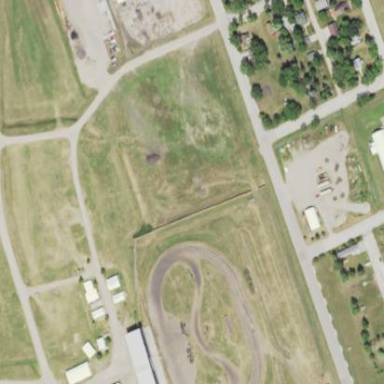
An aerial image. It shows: Dirt raceway for motor sports.